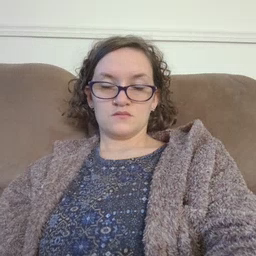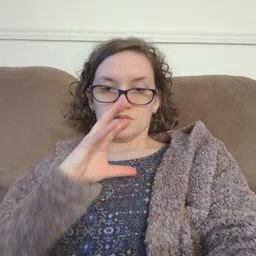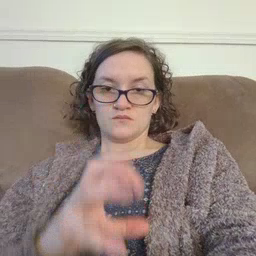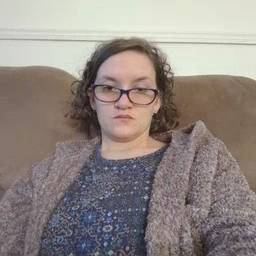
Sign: old